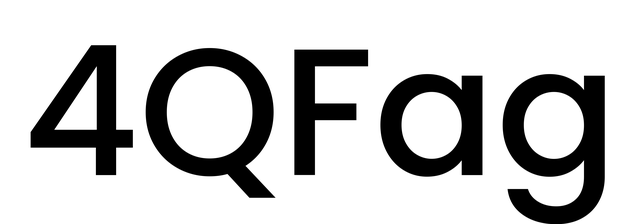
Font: Poppins-Medium